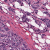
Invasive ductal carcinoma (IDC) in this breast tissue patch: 1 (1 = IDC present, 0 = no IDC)